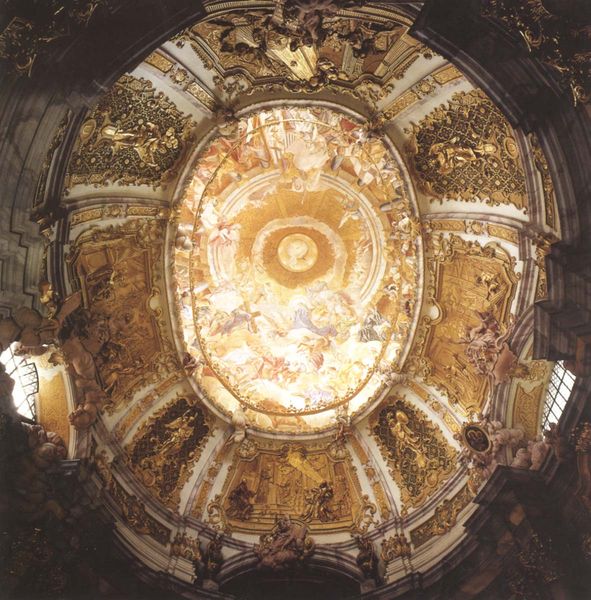
Titel: Klosterkirche Weltenburg
Künstler: Cosmas Damian Asam
Standort: Weltenburg, Benediktiner-Klosterkirche (EU - D)
Schlagwörter: gott, menschen, fenster, hell, licht, männer, säulen, dach, gebäude, wand, barock, gitter, kirche, gold, decke, oval, rund, engel, skulptur, balkon, relief, stuck, gewölbe, hässlich, rom, wappen, statuen, florenz, fresko, heilig, putten, christen, fraune, decken, evangelisch, katholisch, deckenfresko, christilich